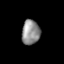
Tissue: lung
Cell type: Epithelial cells
Senescence score: 0.1917
Nuclear area (px): 441
Mean DAPI intensity: 141.98